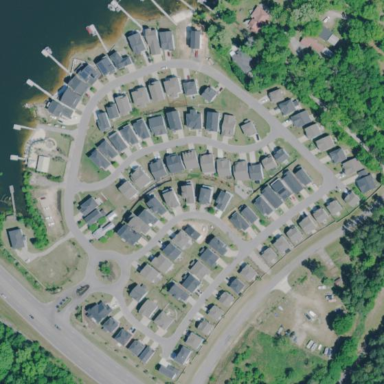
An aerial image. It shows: Residential area within subdivision.